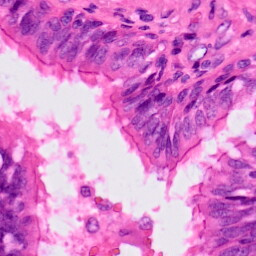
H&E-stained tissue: Lung